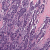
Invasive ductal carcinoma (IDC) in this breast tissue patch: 0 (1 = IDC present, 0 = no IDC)